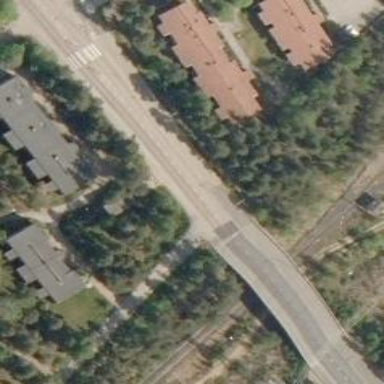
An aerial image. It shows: Asphalt cycleway.